Question: I'm trying to plot timeseries data using ggplot2. Specifically, I'm trying to generate a line chart with three groups of data plotted over five years (annual datapoints). That I can do without a problem. See here

My problem comes when I'm trying to apply color to it, in this case using my preferred method: scale_fill_brewer(). When I attempt to plot that, as follows:
'''
> p + geom_line() + scale_fill_brewer(palette = "Set1")
'''
Unfortunately, this generates the following error:
'''
In brewer.pal(n, pal) :
minimal value for n is 3, returning requested palette with 3 different levels
'''
Which is confusing a) because I have the minimum of three groups here and b) because I can successfully apply scale_fill_brewer() to a bar charted plot.
Anyone scale_fill_brewer() well enough to understand what I'm doing wrong?
: Per the request, here's how I generated P.
'''
> osr.m
Date Type Revenue
1 5/31/07 New.software.licenses 5882
2 5/31/08 New.software.licenses 7515
3 5/31/09 New.software.licenses 7123
4 5/31/10 New.software.licenses 7533
5 5/31/11 New.software.licenses 9235
6 5/31/12 New.software.licenses 9906
7 5/31/07 Software.license.updates.and.product.support 8329
8 5/31/08 Software.license.updates.and.product.support 10328
9 5/31/09 Software.license.updates.and.product.support 11754
10 5/31/10 Software.license.updates.and.product.support 13092
11 5/31/11 Software.license.updates.and.product.support 14796
12 5/31/12 Software.license.updates.and.product.support 16210
13 5/31/07 Software.revenues 14211
14 5/31/08 Software.revenues 17843
15 5/31/09 Software.revenues 18877
16 5/31/10 Software.revenues 20625
17 5/31/11 Software.revenues 24031
18 5/31/12 Software.revenues 26116
p <- ggplot(osr.m, aes(x=Date, y=Revenue, group=Type))
'''
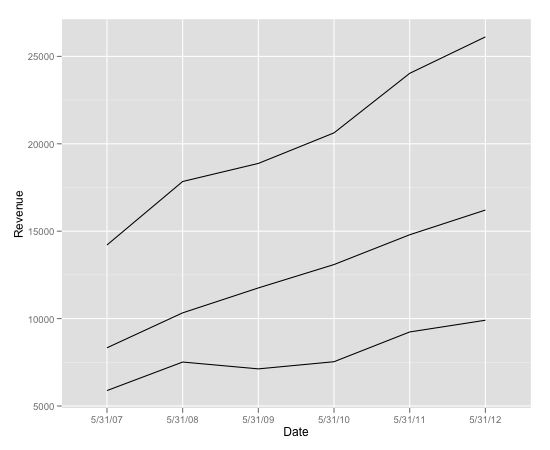
Answer: Assuming you really are looking to use 'fill' rather than 'colour', this is what I'd do:
'''
dat <- read.table(text = "Date Type Revenue
1 5/31/07 New.software.licenses 5882
2 5/31/08 New.software.licenses 7515
3 5/31/09 New.software.licenses 7123
4 5/31/10 New.software.licenses 7533
5 5/31/11 New.software.licenses 9235
6 5/31/12 New.software.licenses 9906
7 5/31/07 Software.license.updates.and.product.support 8329
8 5/31/08 Software.license.updates.and.product.support 10328
9 5/31/09 Software.license.updates.and.product.support 11754
10 5/31/10 Software.license.updates.and.product.support 13092
11 5/31/11 Software.license.updates.and.product.support 14796
12 5/31/12 Software.license.updates.and.product.support 16210
13 5/31/07 Software.revenues 14211
14 5/31/08 Software.revenues 17843
15 5/31/09 Software.revenues 18877
16 5/31/10 Software.revenues 20625
17 5/31/11 Software.revenues 24031
18 5/31/12 Software.revenues 26116",sep = "",header = TRUE)
dat$Date <- as.Date(dat$Date,"%m/%d/%y")
ggplot(dat,aes(x = Date,y = Revenue)) +
geom_area(aes(group = Type,fill = Type)) +
scale_fill_brewer(palette = "Set1") +
opts(legend.position = "none")
'''